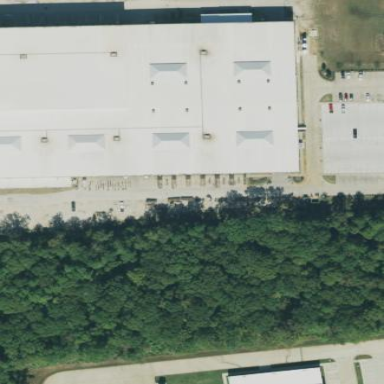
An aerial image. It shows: Warehouse.